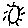
Label: sun